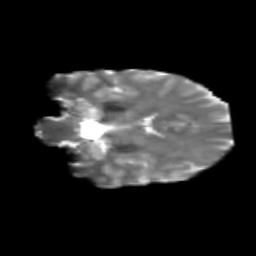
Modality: T2w
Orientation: coronal
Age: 34
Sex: female
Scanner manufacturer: siemens
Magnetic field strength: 3 T
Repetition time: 1.8 s
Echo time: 0.07 s